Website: slack
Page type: payment
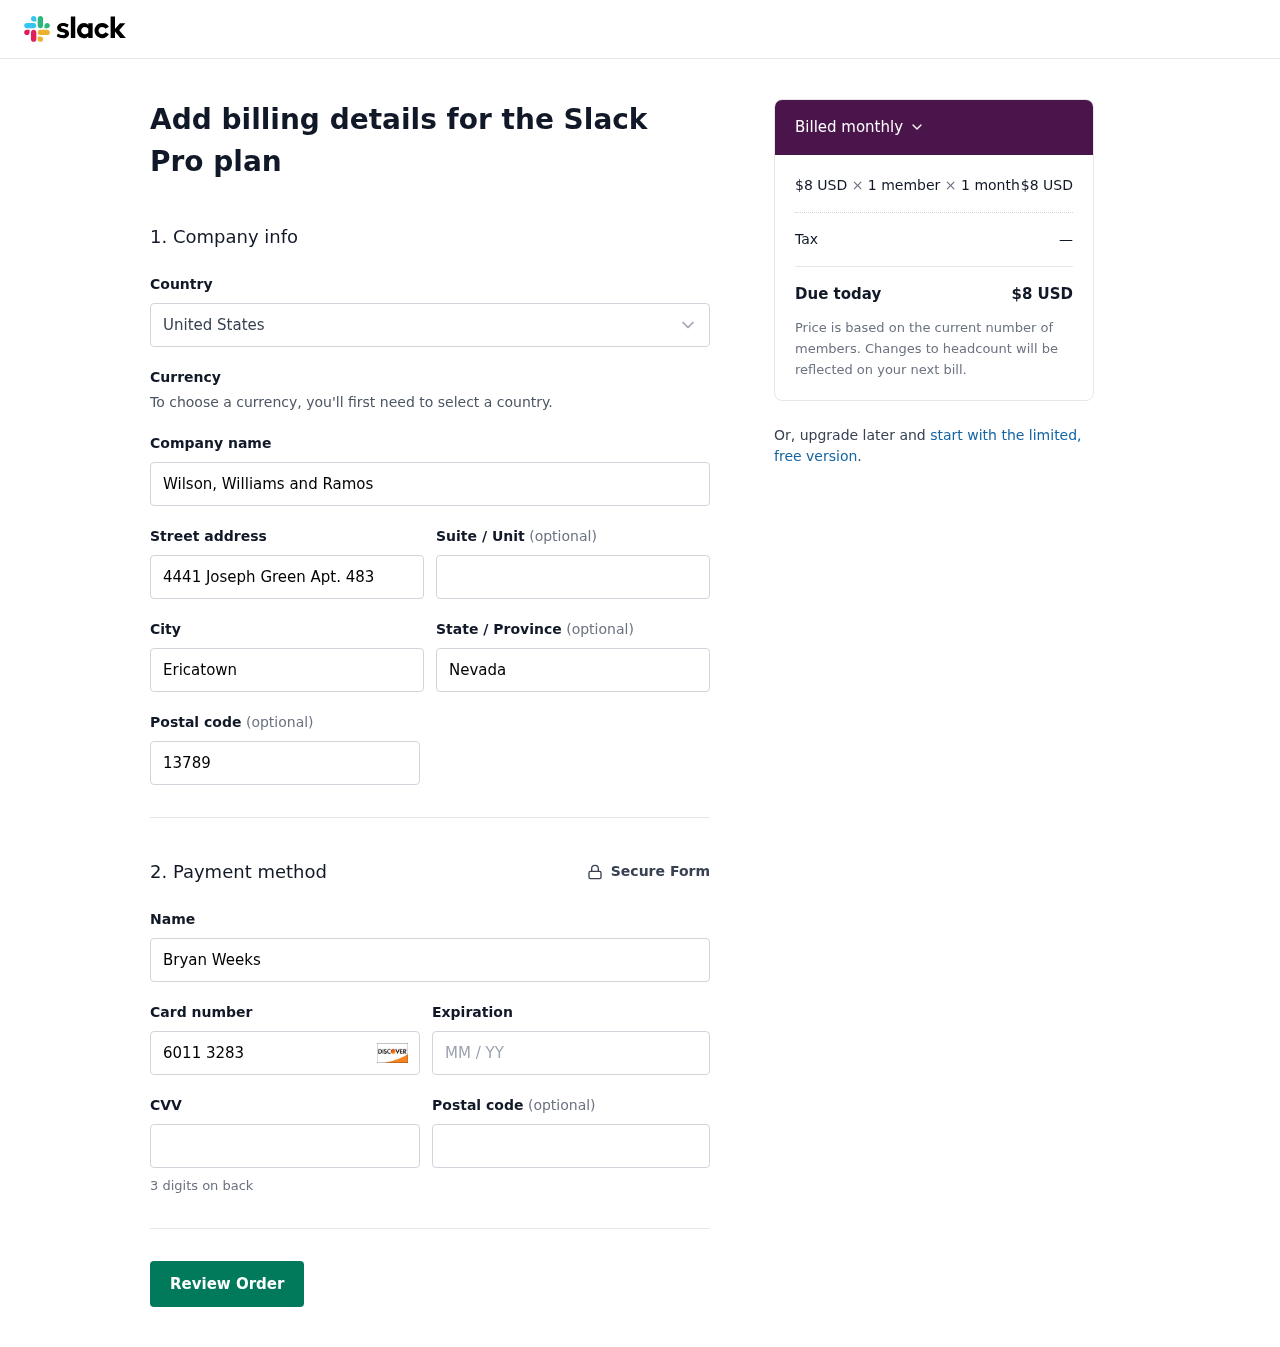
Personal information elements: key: PII_COUNTRY
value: United States
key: PII_COMPANY
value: Wilson, Williams and Ramos
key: PII_STREET
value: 4441 Joseph Green Apt. 483
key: PII_CITY
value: Ericatown
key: PII_STATE
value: Nevada
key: PII_POSTCODE
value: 13789
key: PII_FULLNAME
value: Bryan Weeks
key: PII_CARD_NUMBER
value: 6011 3283 7428 5491
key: PII_CARD_EXPIRY
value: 04/26
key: PII_CARD_CVV
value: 870
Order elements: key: ORDER_PRICE_PER_MEMBER
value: $8 USD
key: ORDER_NUM_MEMBERS
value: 1 member
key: ORDER_NUM_MONTHS
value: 1 month
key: ORDER_SUBTOTAL
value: $8 USD
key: ORDER_TAX
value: —
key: ORDER_TOTAL
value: $8 USD